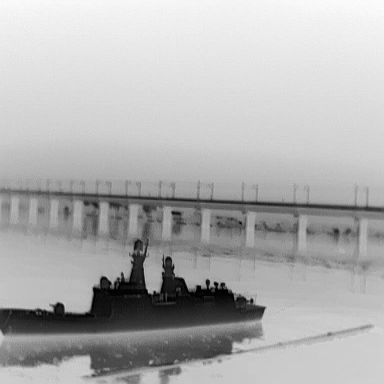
There is a warship in the infrared image.